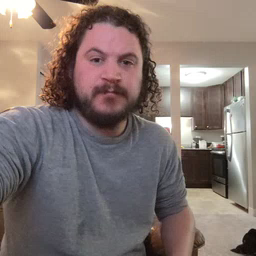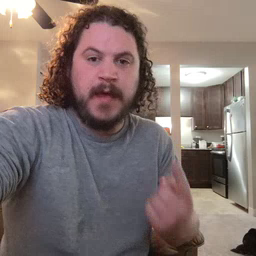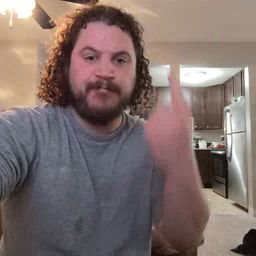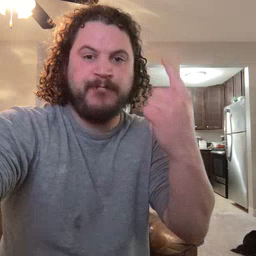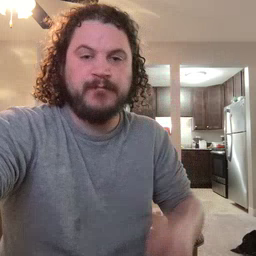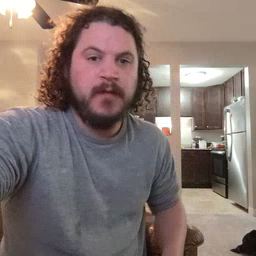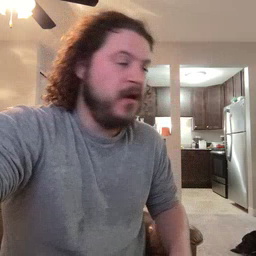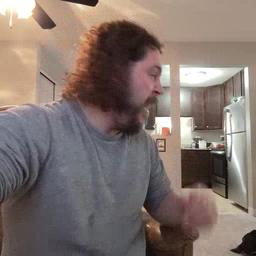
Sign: up